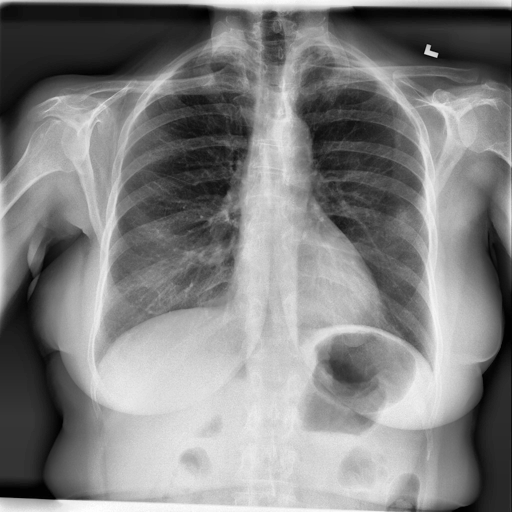
Finding: NORMAL